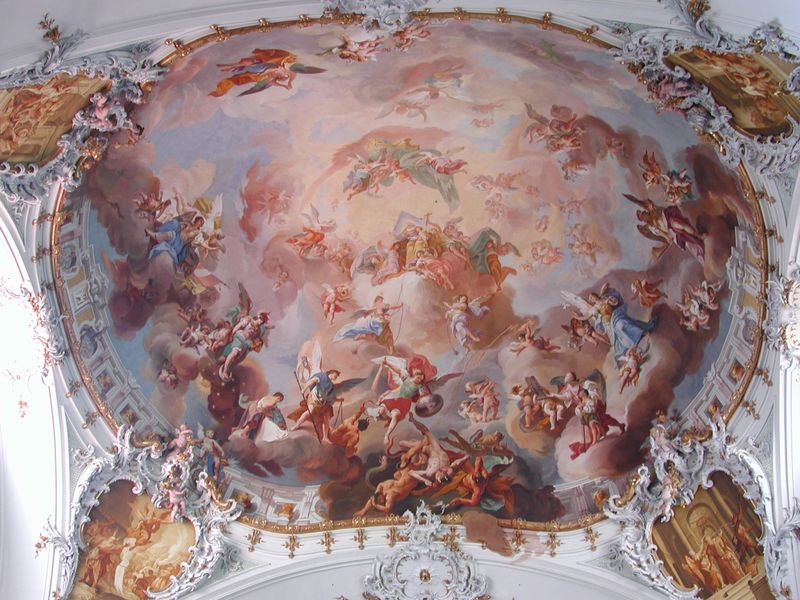
Titel: Fresken der Kirche Ottobeuren
Künstler: Johann Jakob Zeiller
Standort: Ottobeuren, Klosterkirche (EU - D - Bayern)
Schlagwörter: blau, gemälde, gott, himmel, weiß, wolken, grün, menschen, hell, pastell, rot, schloss, ornament, architektur, barock, innenraum, kirche, gold, decke, instrumente, rokoko, rosa, rund, engel, bogen, saal, figuren, kuppel, krieg, schlacht, ornamente, interior, stuck, schild, palast, mythologie, schnitzerei, fries, christus, jesus, olymp, heilige, deckengemälde, fresko, putten, schutzengel, bemalung, putti, fresco, deckenmalerei, prunkvoll, firmament, verkündung, deckengewölbe, deckenbemalung, run, deckenfresco, freski